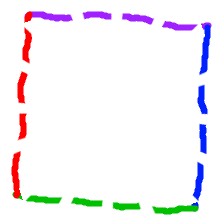
Shape: square